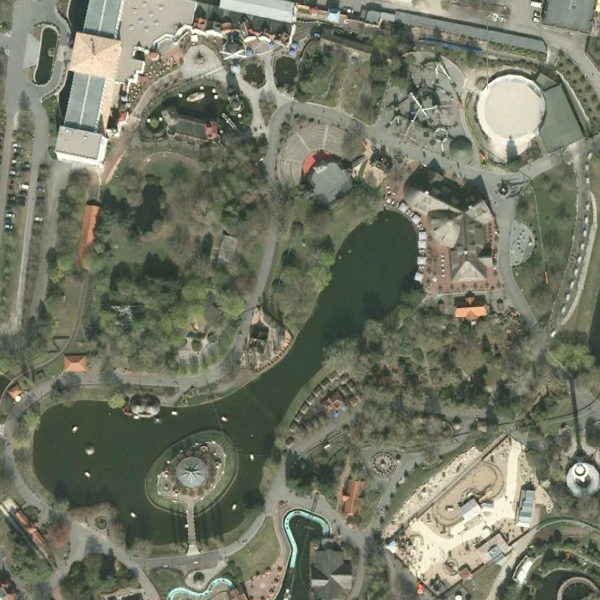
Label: Park